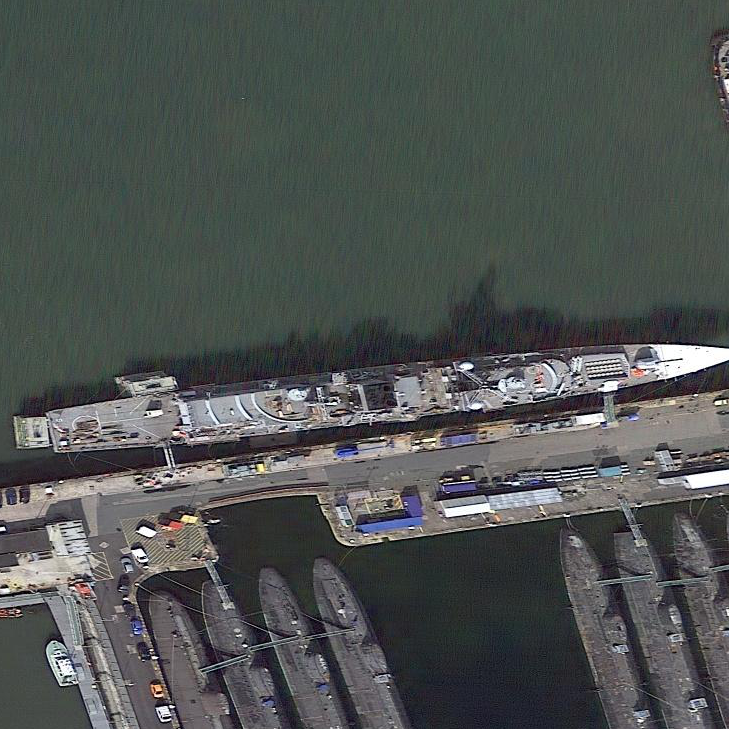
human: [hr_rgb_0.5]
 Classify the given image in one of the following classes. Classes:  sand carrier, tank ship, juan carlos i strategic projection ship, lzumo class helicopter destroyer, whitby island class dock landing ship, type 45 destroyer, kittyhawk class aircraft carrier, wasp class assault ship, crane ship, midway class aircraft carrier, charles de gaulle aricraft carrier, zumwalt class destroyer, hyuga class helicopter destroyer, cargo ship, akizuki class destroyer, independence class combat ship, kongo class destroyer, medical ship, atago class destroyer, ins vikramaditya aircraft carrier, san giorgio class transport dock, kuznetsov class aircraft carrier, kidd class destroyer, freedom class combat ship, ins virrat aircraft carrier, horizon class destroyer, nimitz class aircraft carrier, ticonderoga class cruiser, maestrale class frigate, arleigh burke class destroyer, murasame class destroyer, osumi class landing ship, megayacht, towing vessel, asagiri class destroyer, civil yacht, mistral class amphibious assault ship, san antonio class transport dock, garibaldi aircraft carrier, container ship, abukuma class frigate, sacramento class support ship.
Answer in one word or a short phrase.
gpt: Type 45 destroyer